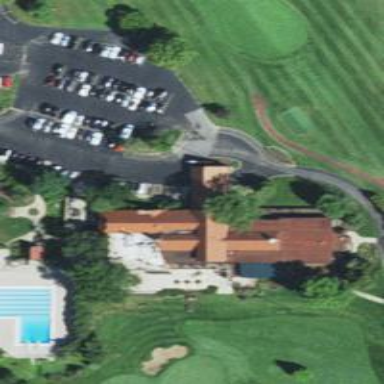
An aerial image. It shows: Golf clubhouse.